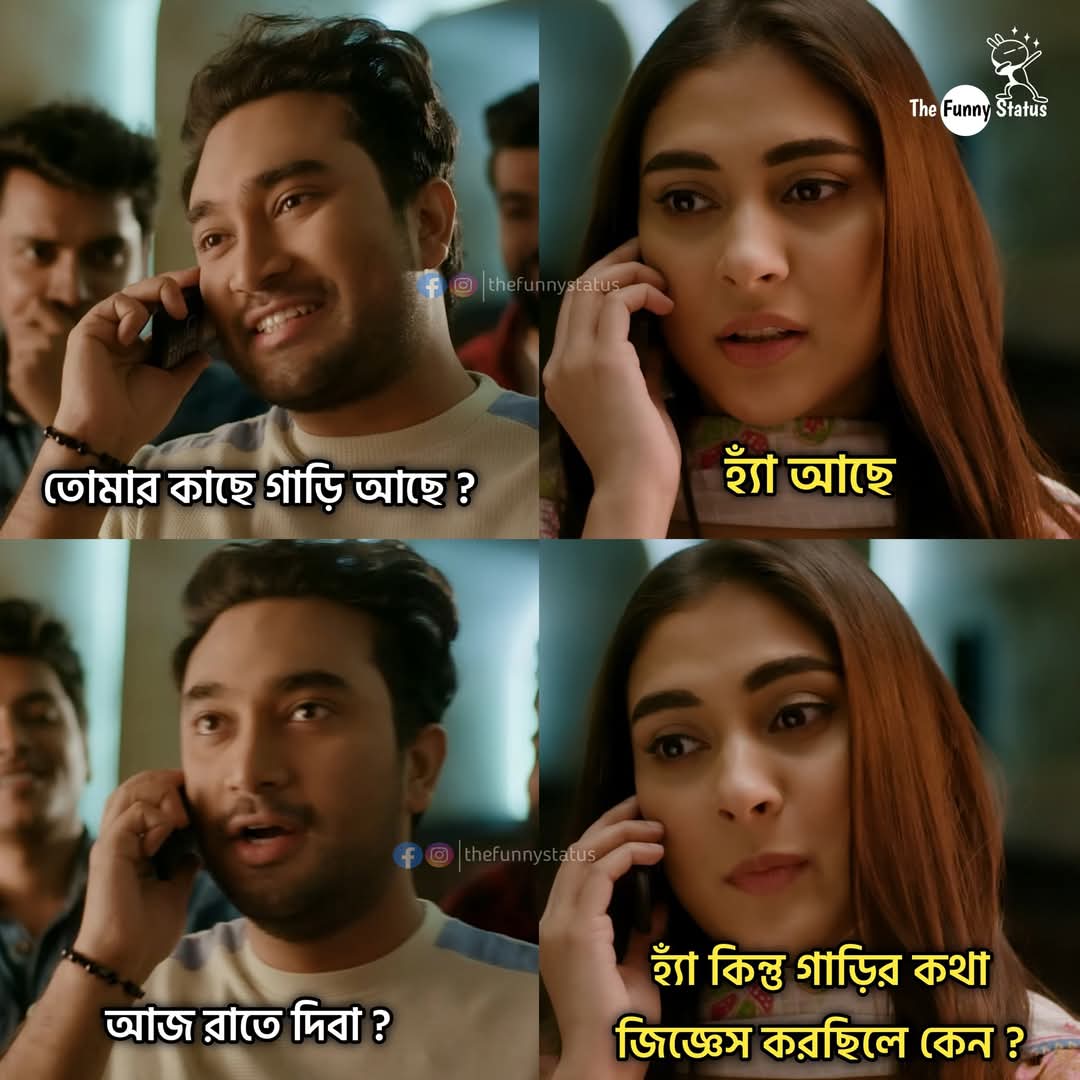
Text: তোমার কাছে গাড়ি আছে?
হ্যাঁ আছে
আজ রাতে দিবা?
হ্যাঁ কিন্তু গাড়ির কথা জিজ্ঞেস করছিলে কেন?
Label: Non Hate